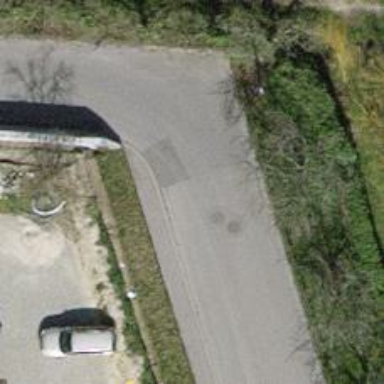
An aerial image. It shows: Residential road with asphalt surface. There is sidewalk on the left side.